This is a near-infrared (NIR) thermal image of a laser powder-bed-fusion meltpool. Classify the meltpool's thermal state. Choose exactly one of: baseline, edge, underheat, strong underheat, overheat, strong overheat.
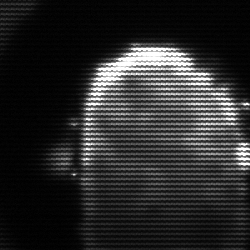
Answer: baseline